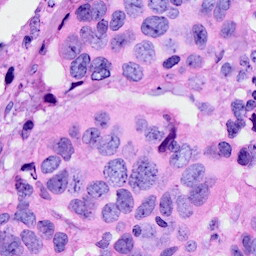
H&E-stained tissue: Breast